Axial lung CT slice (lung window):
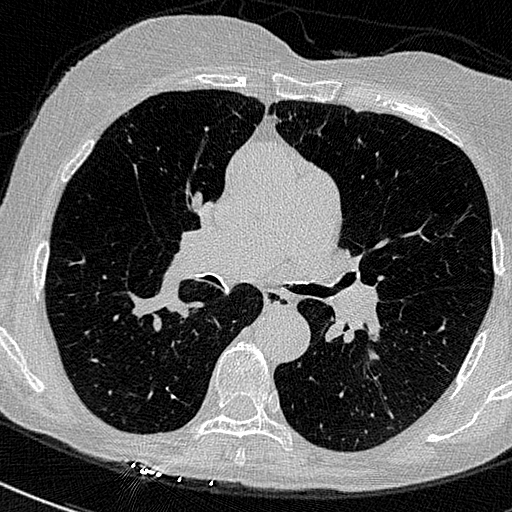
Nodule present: no